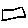
Label: square